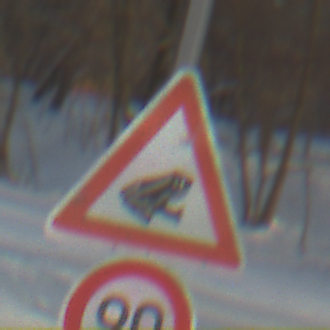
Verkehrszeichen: AmphibienwanderungLinks
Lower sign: Geschwindigkeit90
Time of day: MorningAfternoon
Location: Outdoor (Suburban)
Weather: PartlyCloudy
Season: NotSpecified
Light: Natural